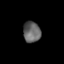
Tissue: skin
Cell type: Epithelial cells
Senescence score: 0.2841
Nuclear area (px): 361
Mean DAPI intensity: 98.532